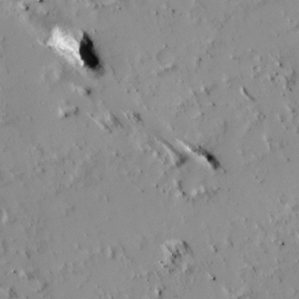
Label: non_frost